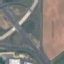
Land use / land cover class: Highway